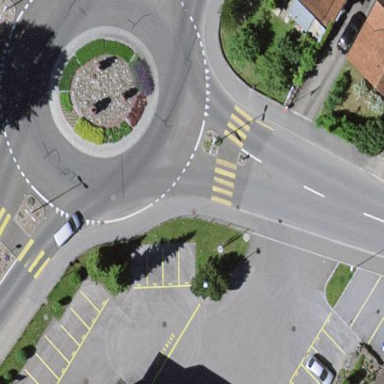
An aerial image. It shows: Secondary road with asphalt surface leading to roundabout.